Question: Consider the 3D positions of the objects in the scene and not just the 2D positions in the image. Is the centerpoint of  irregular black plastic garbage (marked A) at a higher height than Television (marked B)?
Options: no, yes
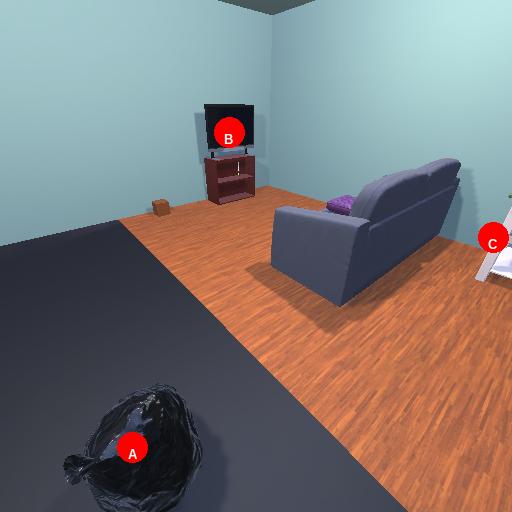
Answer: no